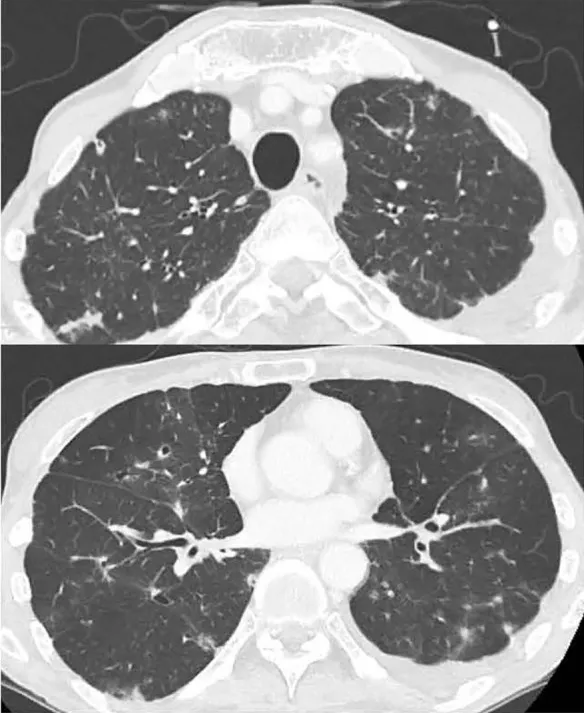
Chest CT showing the improvement in bilateral lung interstitial infiltrate shadows on day 21 of steroid treatment.
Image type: radiology (ct)